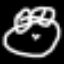
Label: frog